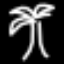
Label: palm tree